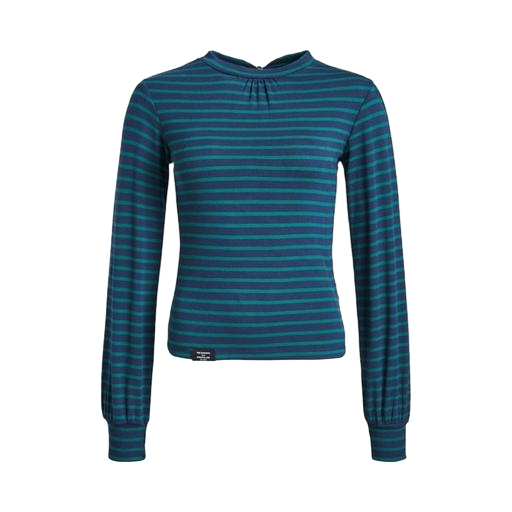
green women's striped long-sleeve t-shirt, blue women's striped long-sleeve t-shirt, blue long-sleeved striped top, white background